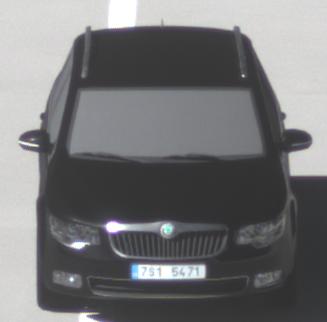
Make: Skoda
Model: Superb Combi 1.4 TSI
Detailed model: Superb (II) Combi
Model produced from: 2010/01
Model produced until: 2011/10
Doors: 5
Color: black
Road condition: dry road
Daytime: morning or afternoon
Contrast: high contrast